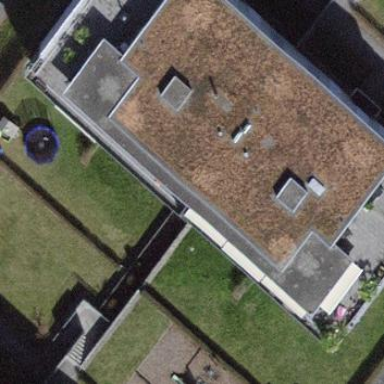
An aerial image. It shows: Building with flat roof.